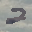
Label: 2